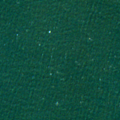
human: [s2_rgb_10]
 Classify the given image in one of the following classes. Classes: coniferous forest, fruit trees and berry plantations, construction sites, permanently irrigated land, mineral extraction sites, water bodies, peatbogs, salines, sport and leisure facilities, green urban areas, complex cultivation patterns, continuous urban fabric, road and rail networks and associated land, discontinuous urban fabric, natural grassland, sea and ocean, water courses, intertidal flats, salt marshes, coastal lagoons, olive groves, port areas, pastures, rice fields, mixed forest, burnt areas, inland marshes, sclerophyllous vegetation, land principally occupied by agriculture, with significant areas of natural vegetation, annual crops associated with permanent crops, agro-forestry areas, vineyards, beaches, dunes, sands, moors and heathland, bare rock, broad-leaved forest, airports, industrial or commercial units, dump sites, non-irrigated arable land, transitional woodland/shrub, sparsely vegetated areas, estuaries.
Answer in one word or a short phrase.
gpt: sea and ocean